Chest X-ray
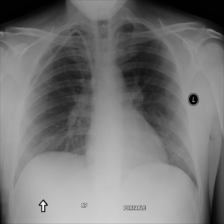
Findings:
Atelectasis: negative
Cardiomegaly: negative
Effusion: negative
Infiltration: negative
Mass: negative
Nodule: negative
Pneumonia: negative
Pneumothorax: negative
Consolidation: negative
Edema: negative
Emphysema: negative
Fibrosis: negative
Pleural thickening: negative
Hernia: negative